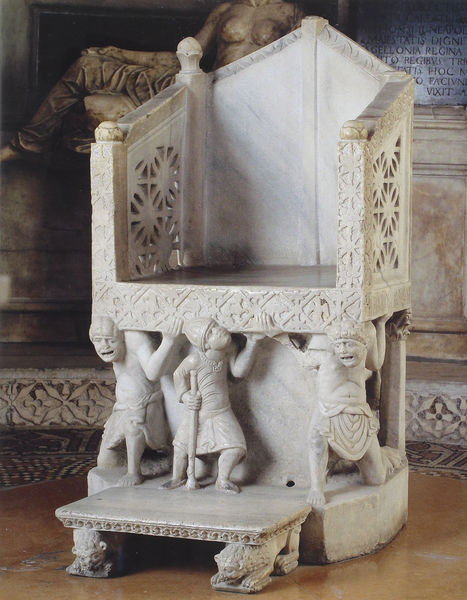
Titel: Thron für Abt Elias
Standort: Bari, S. Nicola (EU - I - Apulien)
Schlagwörter: weiß, sitzen, busen, marmor, männer, stuhl, tiere, halten, stein, tragen, kirche, sessel, stock, schrift, stab, saal, schemel, figuren, thron, dekor, ornamente, verzierung, stufe, plastik, steinmetz, kugel, ritter, verziert, löwen, lastenträger, löwe, träger, sklaven, geschnitzt, elfenbein, fratzen, lochmuster, untertanen, fußstütze